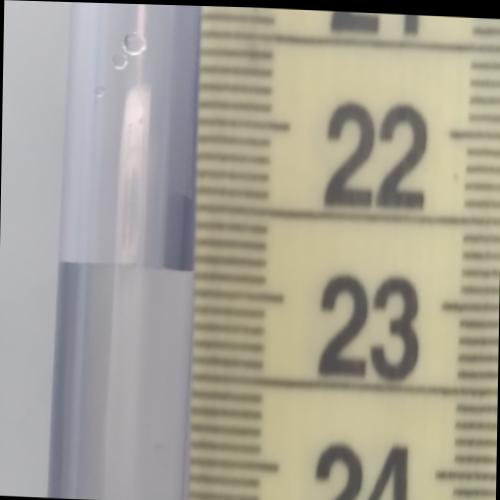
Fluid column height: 22.9 cm